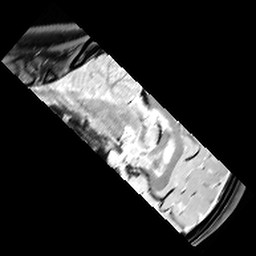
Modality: T1w
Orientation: sagittal
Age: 24
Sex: female
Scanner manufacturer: siemens
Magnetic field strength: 3 T
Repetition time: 6.5 s
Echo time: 0.016 s